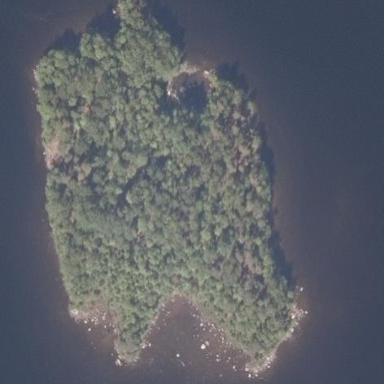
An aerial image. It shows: Islet.